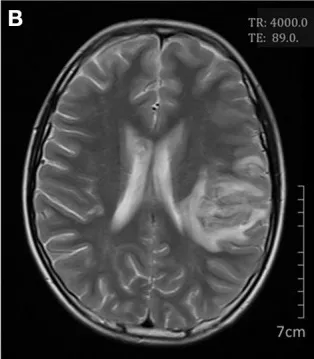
Cerebral magnetic resonance imaging on day 13. Axial T2-weighted scan showed an increase in white matter swelling (A,B).
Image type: radiology (mri)